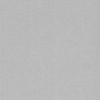
Label: dusty